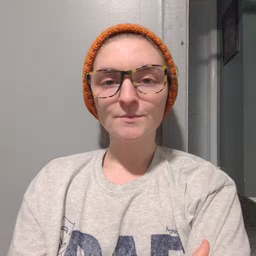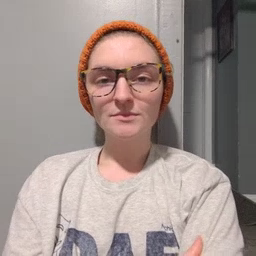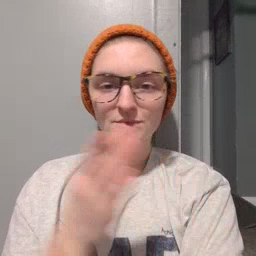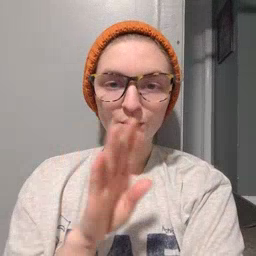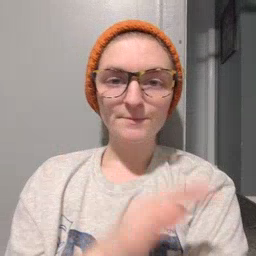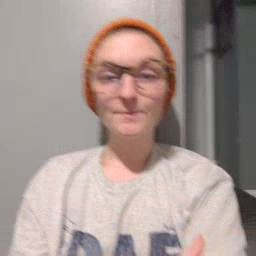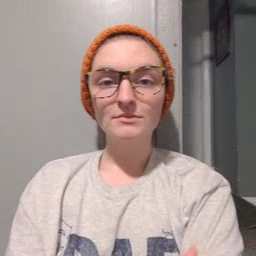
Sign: close